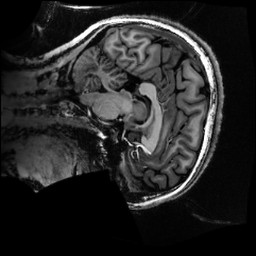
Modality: MP2RAGE
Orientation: sagittal
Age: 29
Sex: female
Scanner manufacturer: siemens
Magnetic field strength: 6.98 T
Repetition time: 6 s
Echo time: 0.00283 s